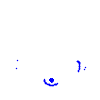
Particle: electron